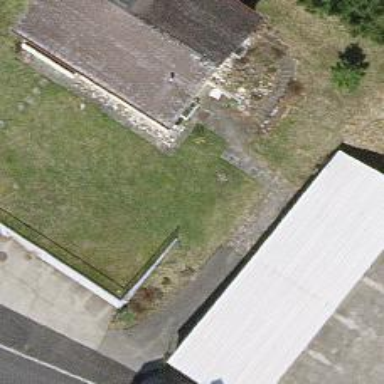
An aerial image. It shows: Simple and straightforward house.